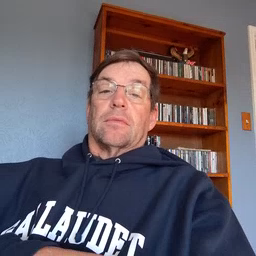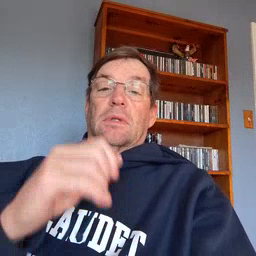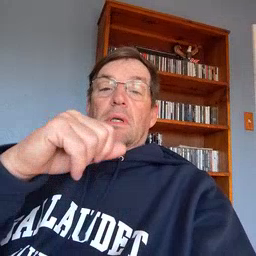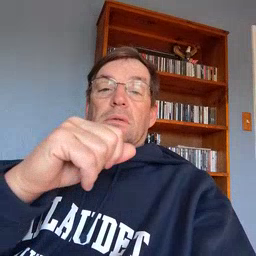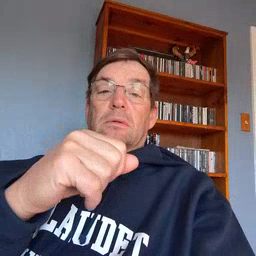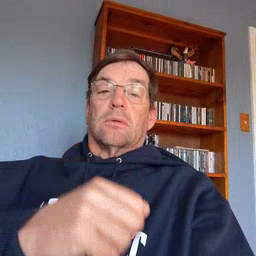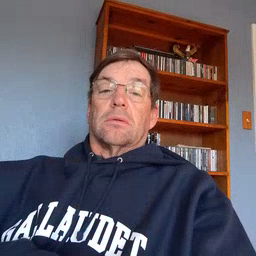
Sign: yes